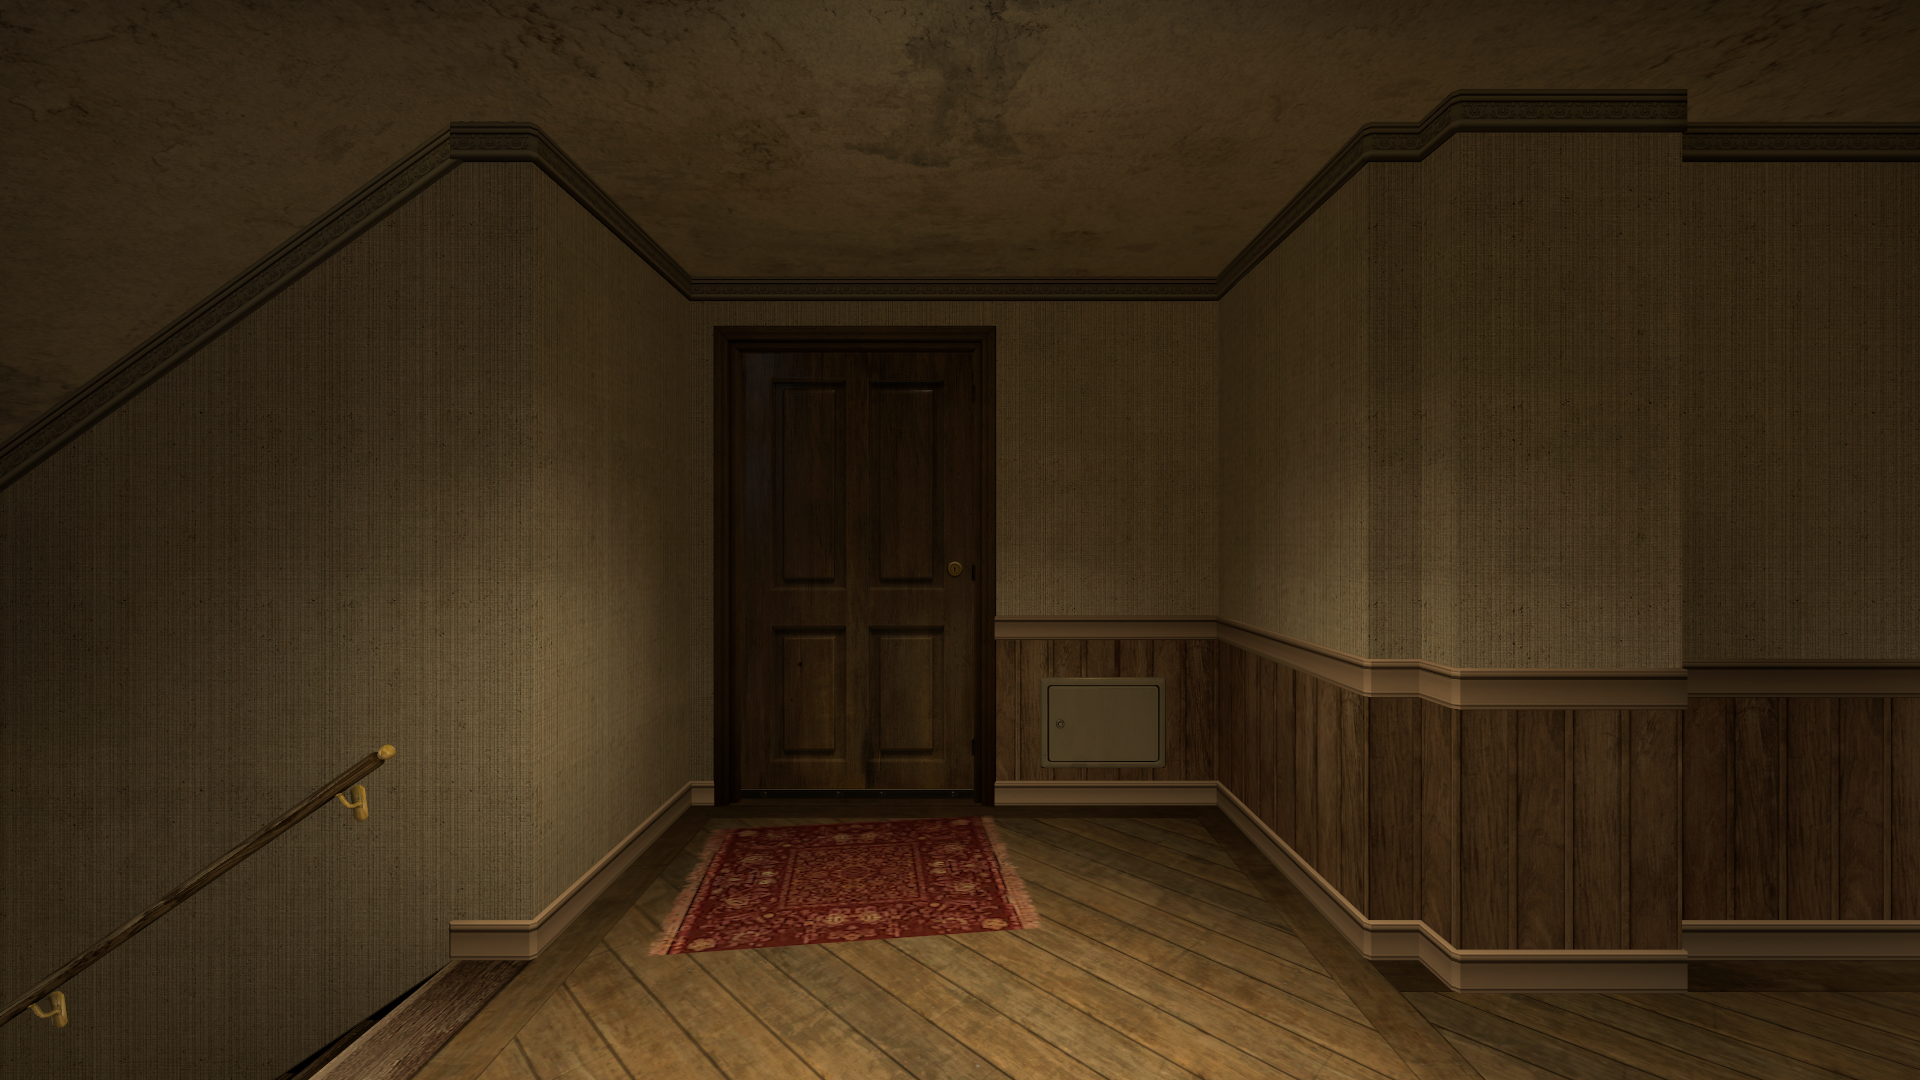
Map: de_inferno